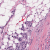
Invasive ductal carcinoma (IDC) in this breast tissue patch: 1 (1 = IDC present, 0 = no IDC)